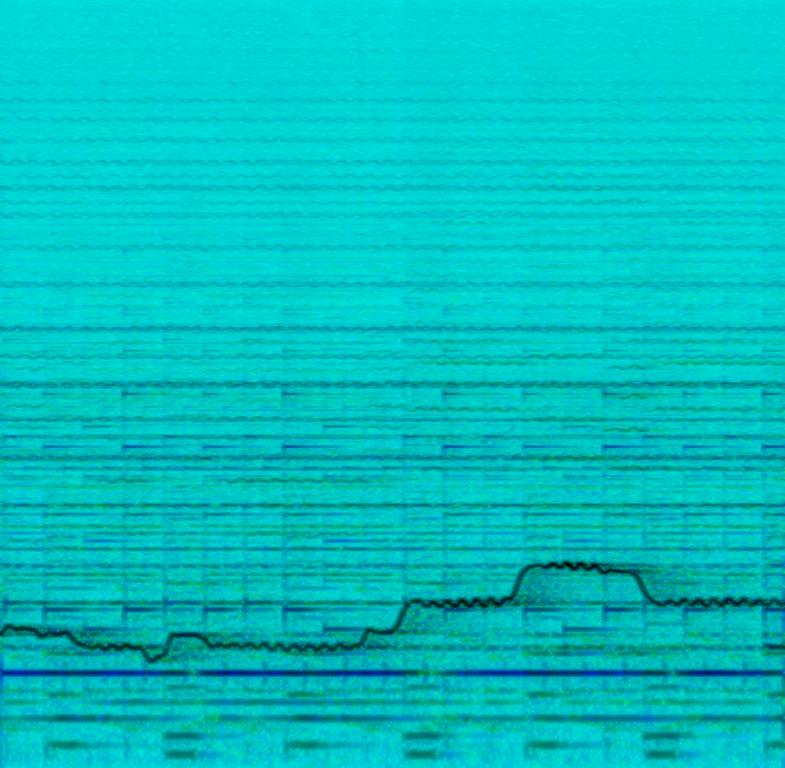
An orchestra plays a waltz supporting a Theremin which takes the lead melody while the piano plays a counter melody. The feel is cinematic, spooky and a bit quirky.